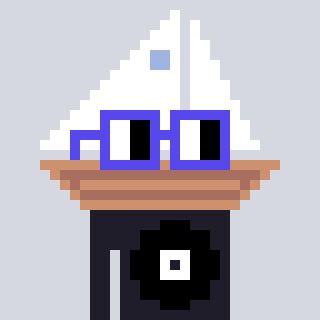
a pixel art character with square blue glasses, a sailboat-shaped head and a grayscale-colored body on a cool background